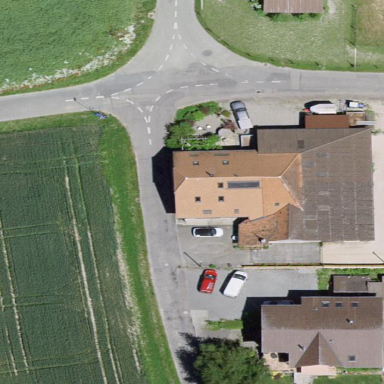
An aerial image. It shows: Farm building.